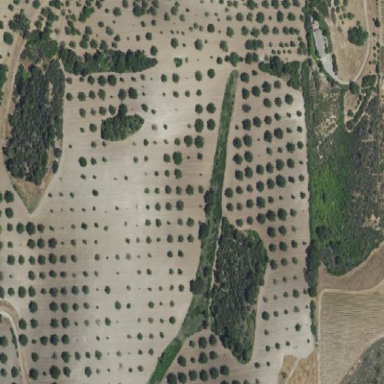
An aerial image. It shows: Orchard.